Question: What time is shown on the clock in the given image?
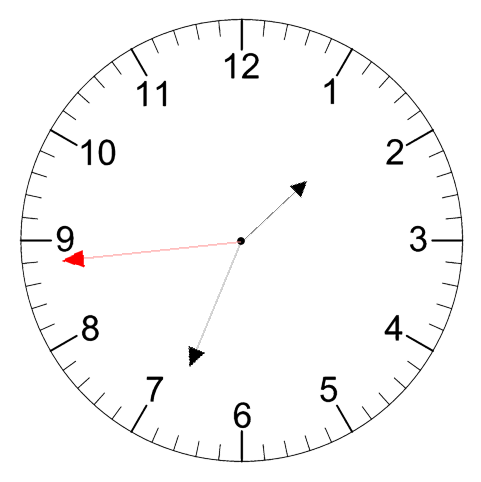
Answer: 01:33:44